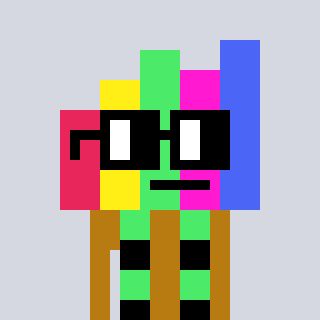
a pixel art character with square black glasses, a bar chart-shaped head and a gold-colored body on a cool background